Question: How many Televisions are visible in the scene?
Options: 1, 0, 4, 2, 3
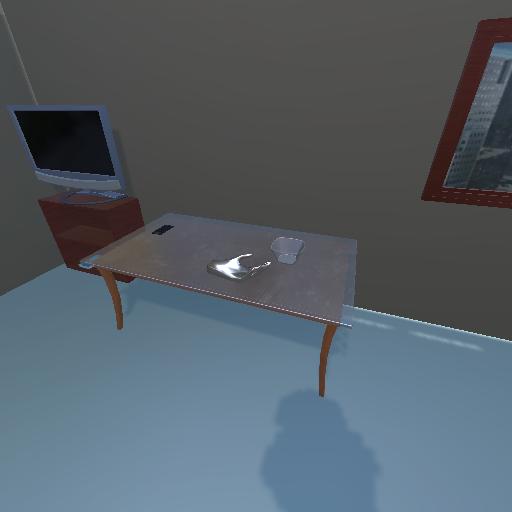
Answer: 1